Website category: game
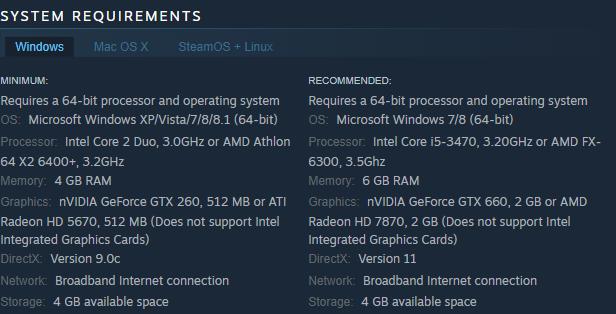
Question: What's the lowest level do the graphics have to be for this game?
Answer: nVIDIA GeForce GTX 260, 512 MB or ATI Radeon HD 5670, 512 MB (Does not support Intel Integrated Graphics Cards)

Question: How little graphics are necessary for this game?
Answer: nVIDIA GeForce GTX 260, 512 MB or ATI Radeon HD 5670, 512 MB (Does not support Intel Integrated Graphics Cards)

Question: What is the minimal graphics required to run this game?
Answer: nVIDIA GeForce GTX 260, 512 MB or ATI Radeon HD 5670, 512 MB (Does not support Intel Integrated Graphics Cards)

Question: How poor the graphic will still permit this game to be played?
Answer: nVIDIA GeForce GTX 260, 512 MB or ATI Radeon HD 5670, 512 MB (Does not support Intel Integrated Graphics Cards)

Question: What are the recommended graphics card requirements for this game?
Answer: nVIDIA GeForce GTX 660, 2 GB or AMD Radeon HD 7870, 2 GB (Does not support Intel Integrated Graphics Cards)

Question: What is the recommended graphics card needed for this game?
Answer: nVIDIA GeForce GTX 660, 2 GB or AMD Radeon HD 7870, 2 GB (Does not support Intel Integrated Graphics Cards)

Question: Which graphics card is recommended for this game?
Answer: nVIDIA GeForce GTX 660, 2 GB or AMD Radeon HD 7870, 2 GB (Does not support Intel Integrated Graphics Cards)

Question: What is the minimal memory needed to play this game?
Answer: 4 GB RAM

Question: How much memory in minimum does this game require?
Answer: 4 GB RAM

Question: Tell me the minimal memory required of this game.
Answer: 4 GB RAM

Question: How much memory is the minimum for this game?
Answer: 4 GB RAM

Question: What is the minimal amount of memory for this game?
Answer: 4 GB RAM

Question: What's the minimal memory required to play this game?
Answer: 4 GB RAM

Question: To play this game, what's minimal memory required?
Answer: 4 GB RAM

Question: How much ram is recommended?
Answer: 6 GB RAM

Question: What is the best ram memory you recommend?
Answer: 6 GB RAM

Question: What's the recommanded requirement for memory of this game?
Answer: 6 GB RAM

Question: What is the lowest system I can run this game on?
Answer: Microsoft Windows XP/Vista/7/8/8.1 (64-bit)

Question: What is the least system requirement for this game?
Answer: Microsoft Windows XP/Vista/7/8/8.1 (64-bit)

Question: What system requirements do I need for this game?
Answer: Microsoft Windows XP/Vista/7/8/8.1 (64-bit)

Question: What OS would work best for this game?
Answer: Microsoft Windows 7/8 (64-bit)

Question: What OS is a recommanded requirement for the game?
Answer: Microsoft Windows 7/8 (64-bit)

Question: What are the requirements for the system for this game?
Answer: Microsoft Windows 7/8 (64-bit)

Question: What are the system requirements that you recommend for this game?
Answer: Microsoft Windows 7/8 (64-bit)

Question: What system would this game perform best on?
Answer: Microsoft Windows 7/8 (64-bit)

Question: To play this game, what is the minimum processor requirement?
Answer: Intel Core 2 Duo, 3.0GHz or AMD Athlon 64 X2 6400+, 3.2GHz

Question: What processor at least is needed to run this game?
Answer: Intel Core 2 Duo, 3.0GHz or AMD Athlon 64 X2 6400+, 3.2GHz

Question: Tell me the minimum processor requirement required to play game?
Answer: Intel Core 2 Duo, 3.0GHz or AMD Athlon 64 X2 6400+, 3.2GHz

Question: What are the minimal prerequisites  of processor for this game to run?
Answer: Intel Core 2 Duo, 3.0GHz or AMD Athlon 64 X2 6400+, 3.2GHz

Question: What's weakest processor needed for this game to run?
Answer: Intel Core 2 Duo, 3.0GHz or AMD Athlon 64 X2 6400+, 3.2GHz

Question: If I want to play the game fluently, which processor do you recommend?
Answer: Intel Core i5-3470, 3.20GHz or AMD FX-6300, 3.5Ghz

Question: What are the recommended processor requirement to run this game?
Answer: Intel Core i5-3470, 3.20GHz or AMD FX-6300, 3.5Ghz

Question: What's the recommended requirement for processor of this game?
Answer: Intel Core i5-3470, 3.20GHz or AMD FX-6300, 3.5Ghz

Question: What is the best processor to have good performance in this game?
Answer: Intel Core i5-3470, 3.20GHz or AMD FX-6300, 3.5Ghz

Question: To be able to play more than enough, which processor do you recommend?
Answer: Intel Core i5-3470, 3.20GHz or AMD FX-6300, 3.5Ghz